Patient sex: F
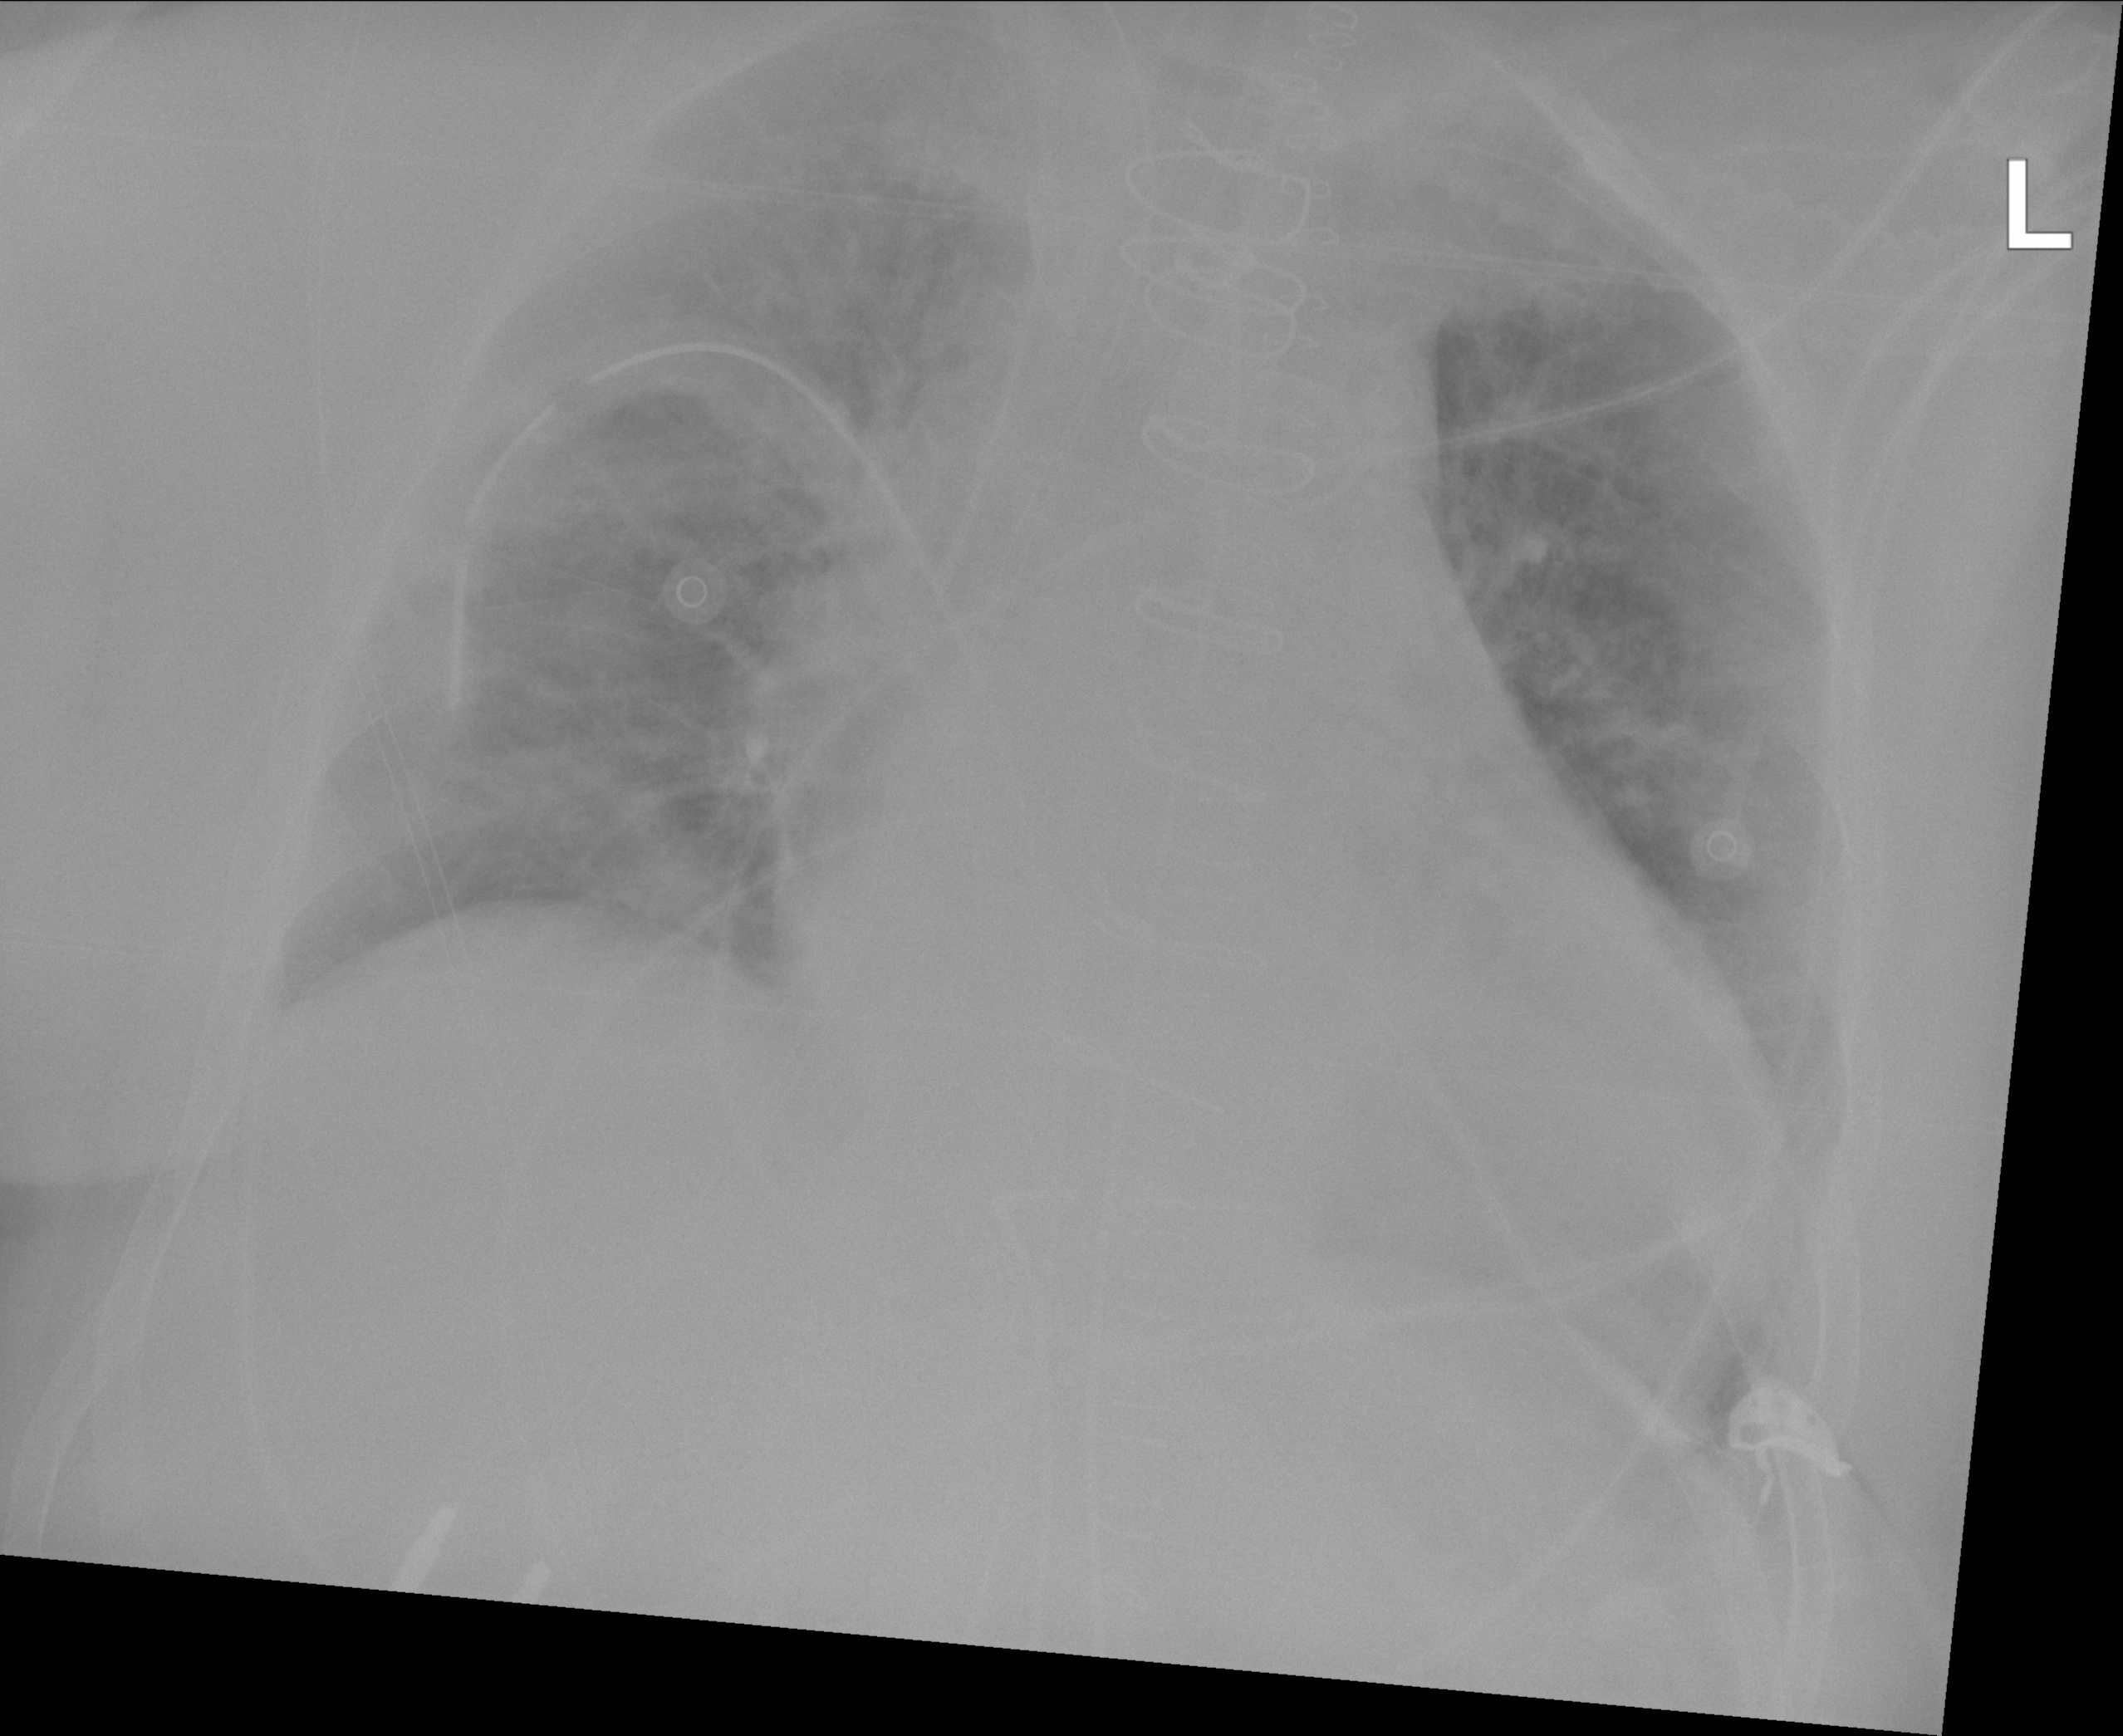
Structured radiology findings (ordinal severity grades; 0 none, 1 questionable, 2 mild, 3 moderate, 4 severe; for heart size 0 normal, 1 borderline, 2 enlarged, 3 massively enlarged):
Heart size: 2
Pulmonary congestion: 0
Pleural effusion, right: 0
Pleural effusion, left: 0
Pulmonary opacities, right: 2
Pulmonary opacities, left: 2
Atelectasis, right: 0
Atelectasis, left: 0